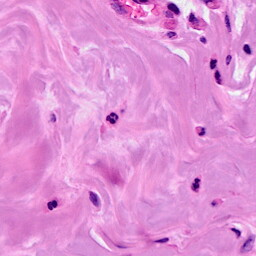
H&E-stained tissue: Breast